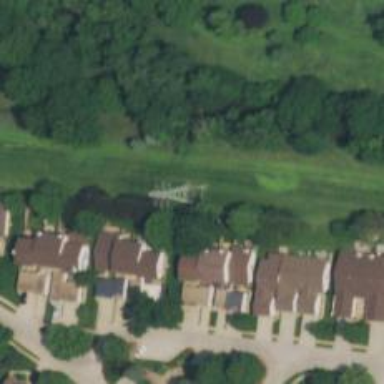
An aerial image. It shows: Lattice structure tower used for power distribution.